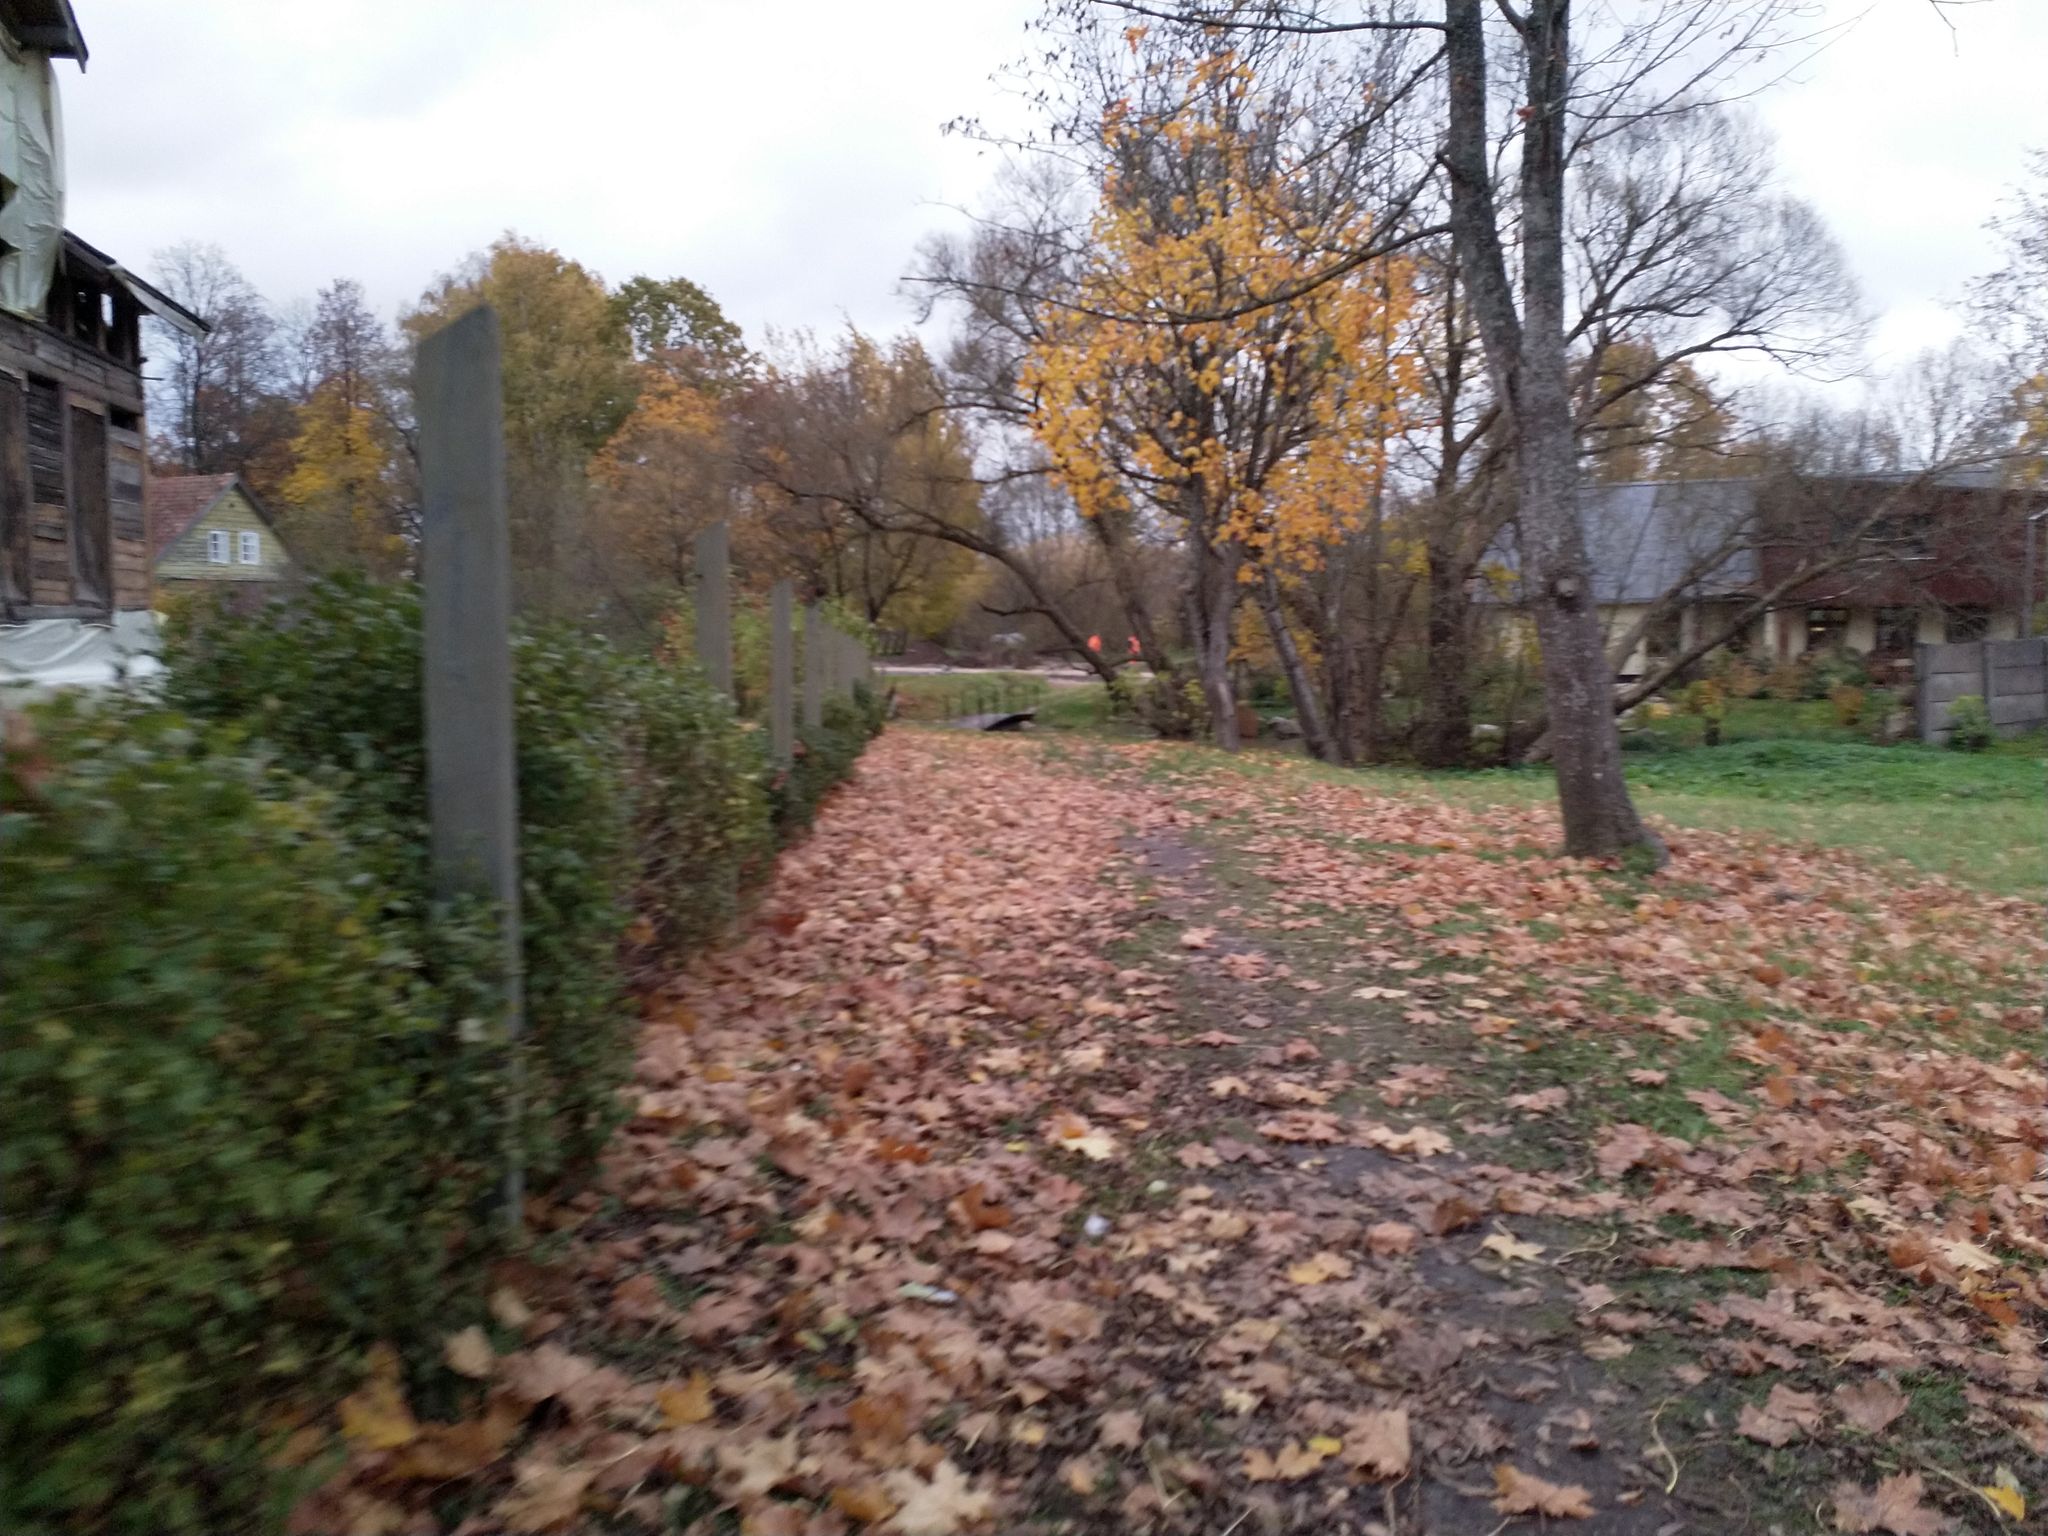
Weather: cloudy
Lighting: day
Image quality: slightly poor
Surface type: walking surface
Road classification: footway, path
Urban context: rural cluster
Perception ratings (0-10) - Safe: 8.05, Lively: 4.78, Beautiful: 7.96, Boring: 5.18, Depressing: 1.73, Wealthy: 8.27